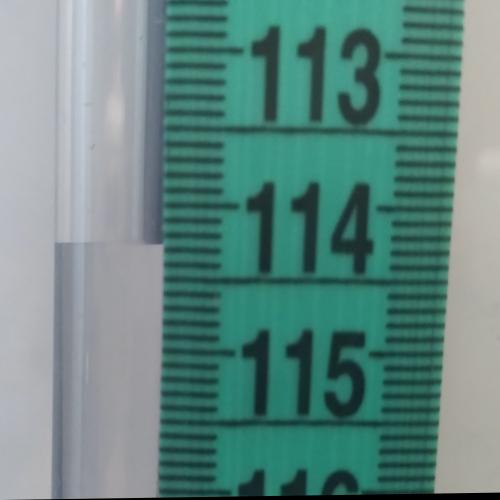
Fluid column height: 114.3 cm